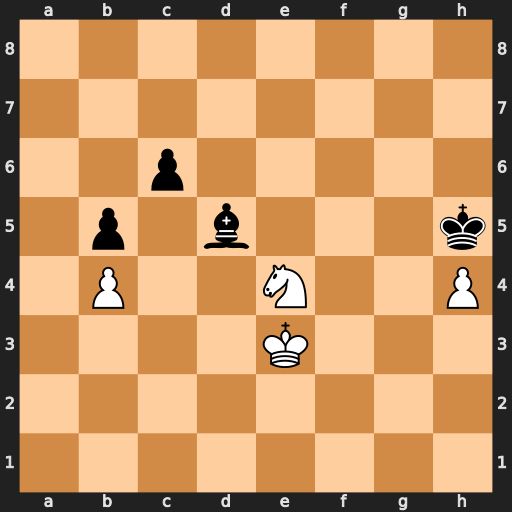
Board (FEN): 8/8/2p5/1p1b3k/1P2N2P/4K3/8/8
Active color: w
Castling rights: -
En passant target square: -
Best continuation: Nf6+ Kh6 Nxd5